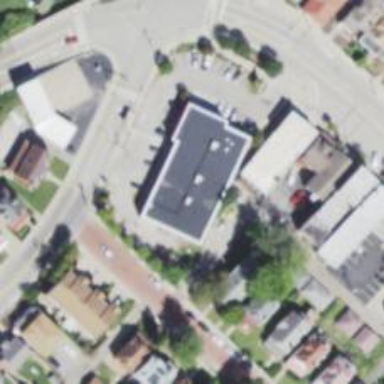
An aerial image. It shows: Pharmacy providing healthcare services.